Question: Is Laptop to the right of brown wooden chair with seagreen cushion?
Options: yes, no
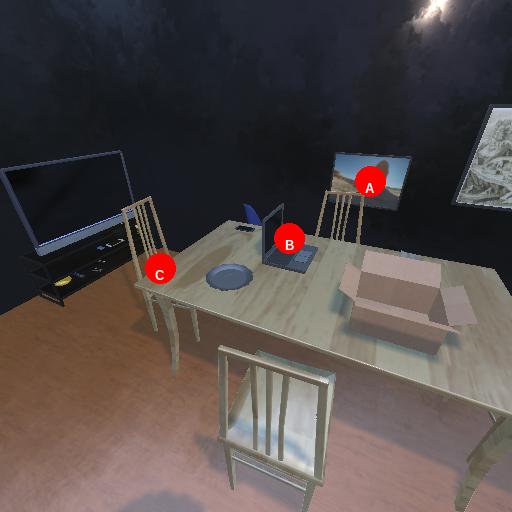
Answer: yes